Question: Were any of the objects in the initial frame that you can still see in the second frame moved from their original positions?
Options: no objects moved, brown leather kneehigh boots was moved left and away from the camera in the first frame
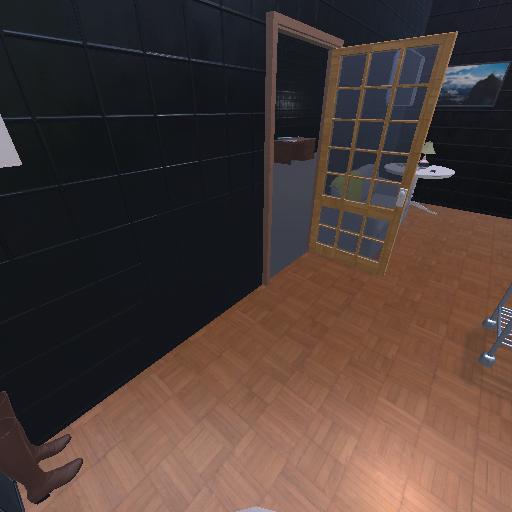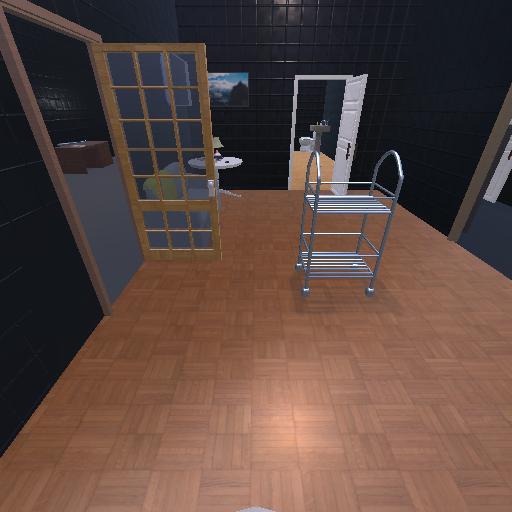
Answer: no objects moved